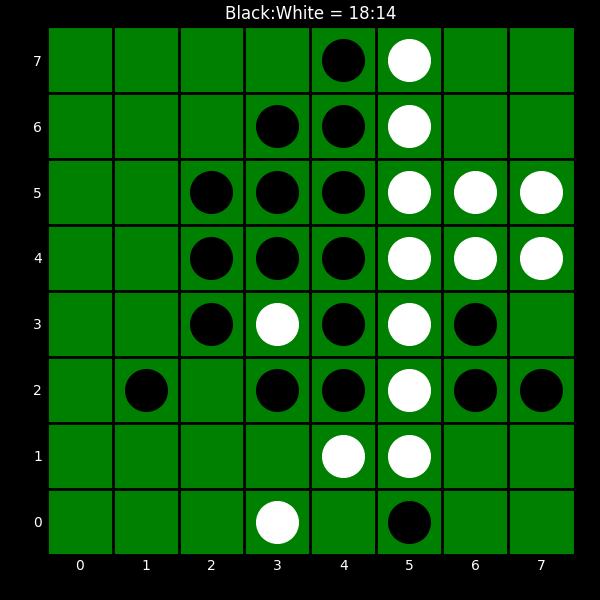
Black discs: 18
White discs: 14